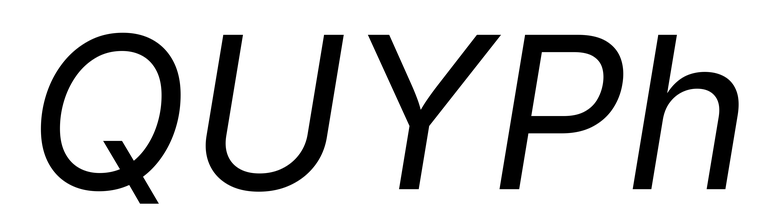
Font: Inter-Italic_Italic